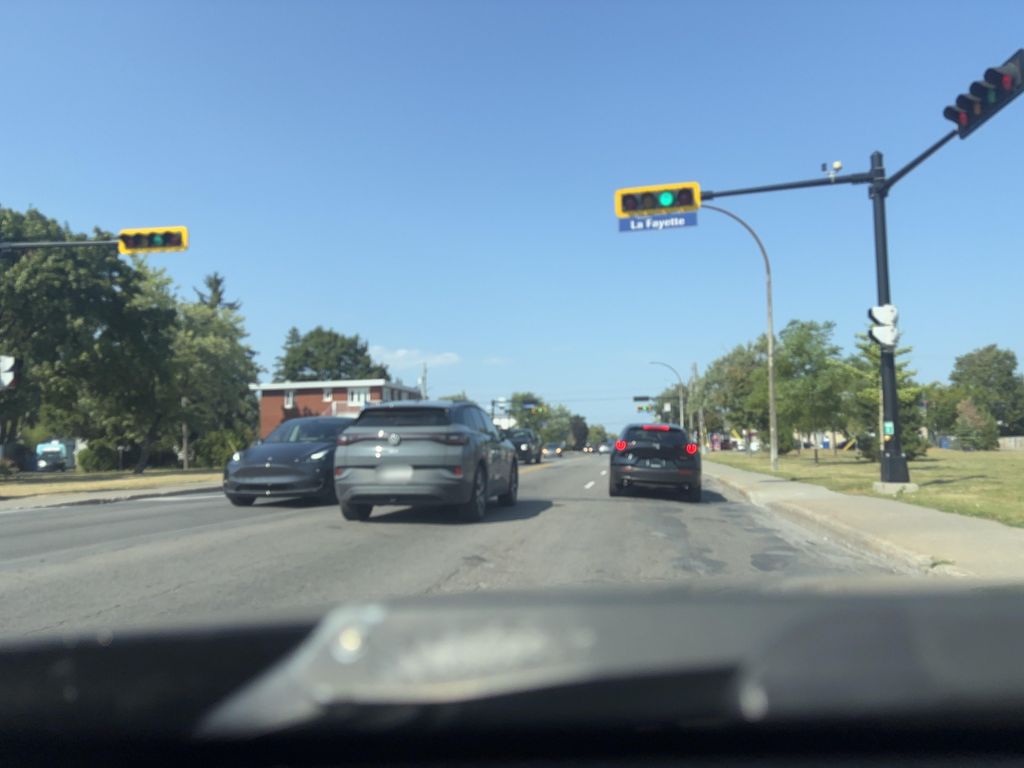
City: montreal